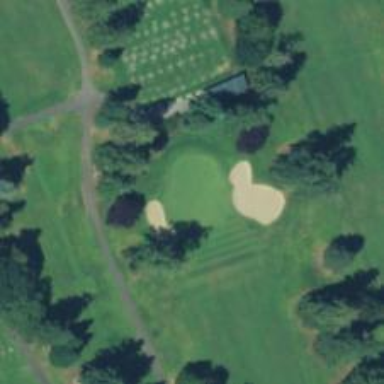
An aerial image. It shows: View of golf hole.